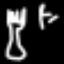
Label: fork